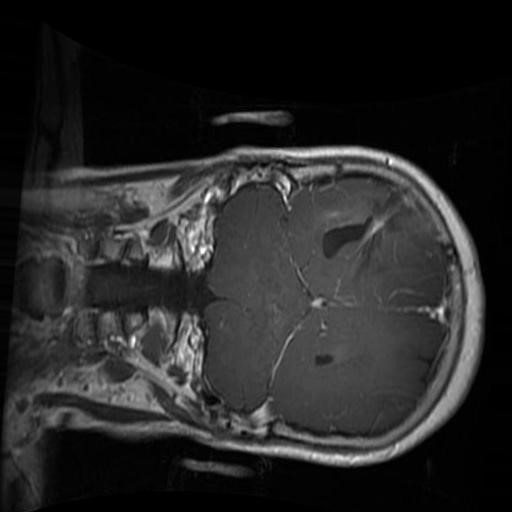
Label: brain_glioma